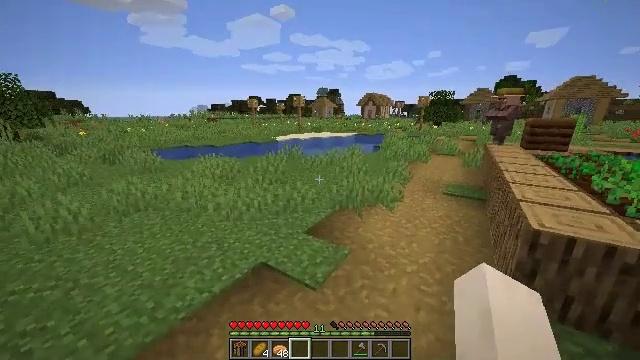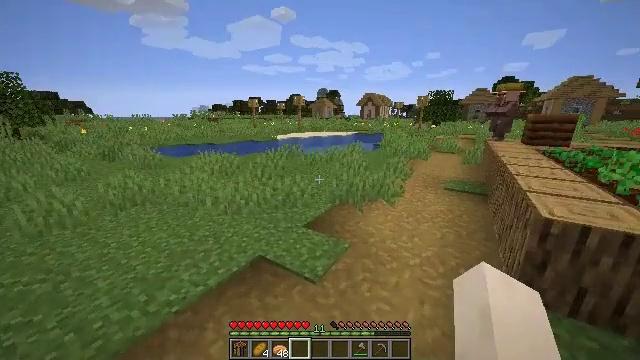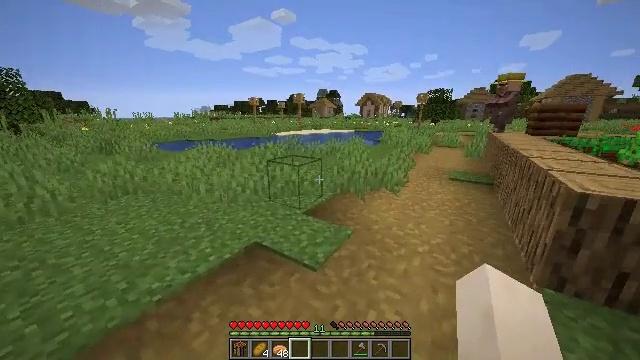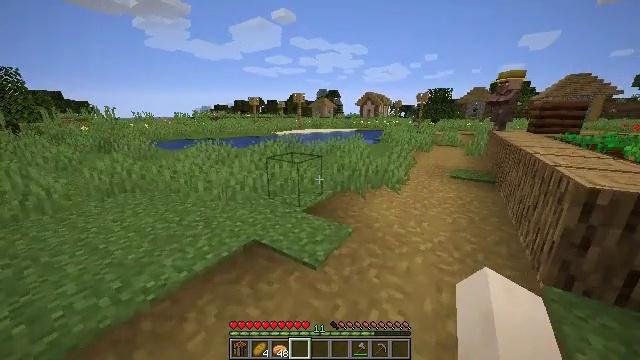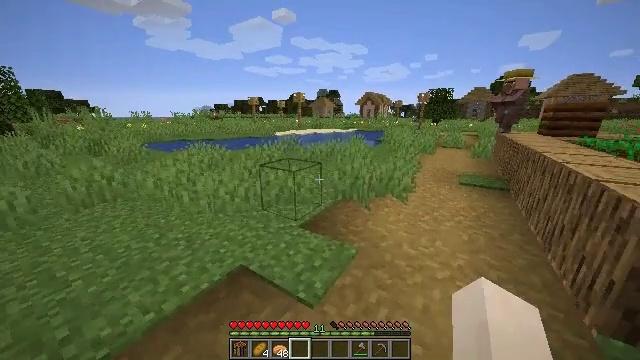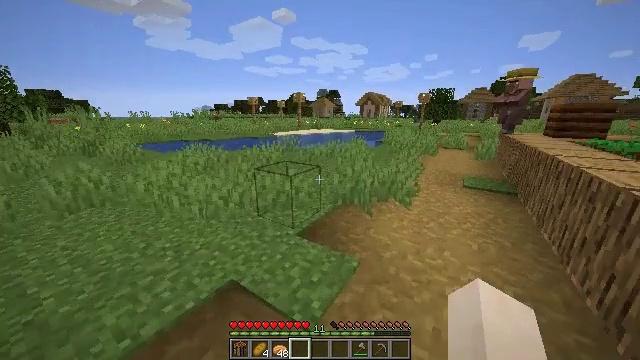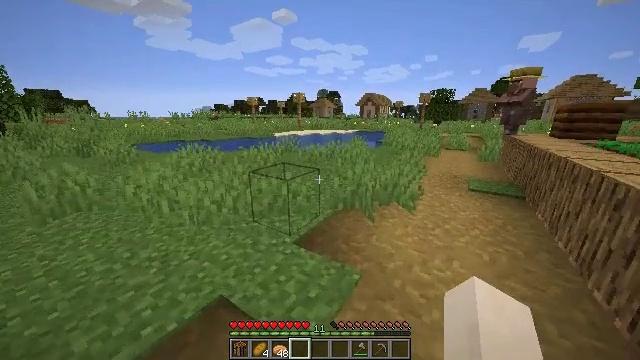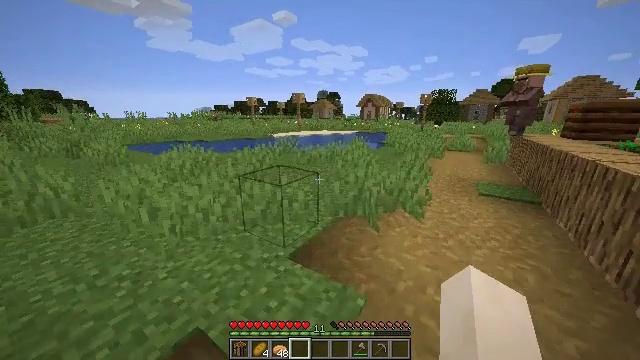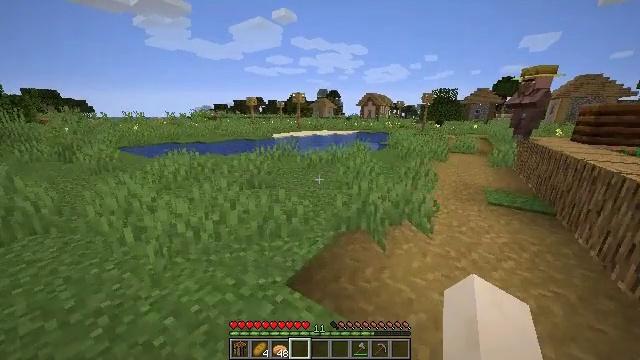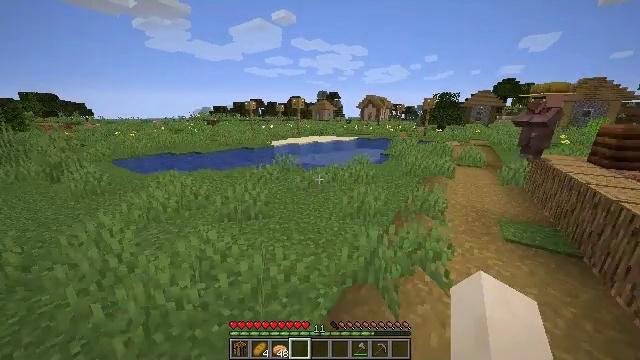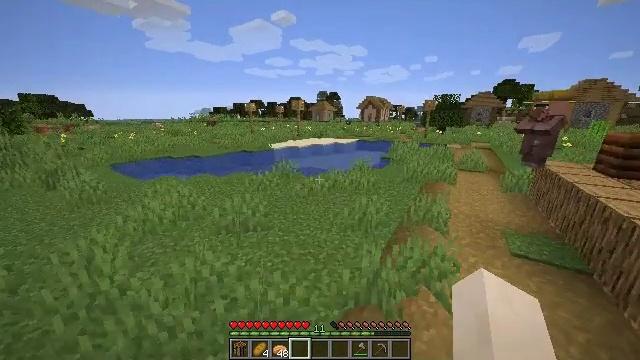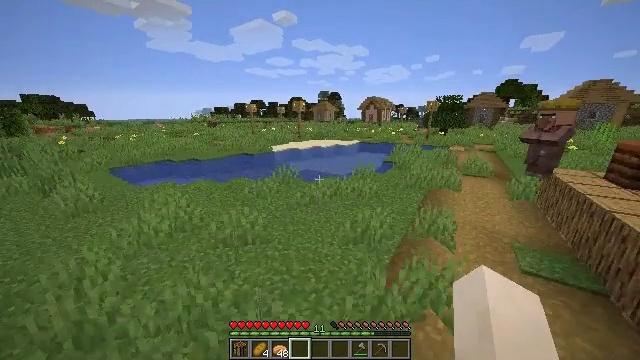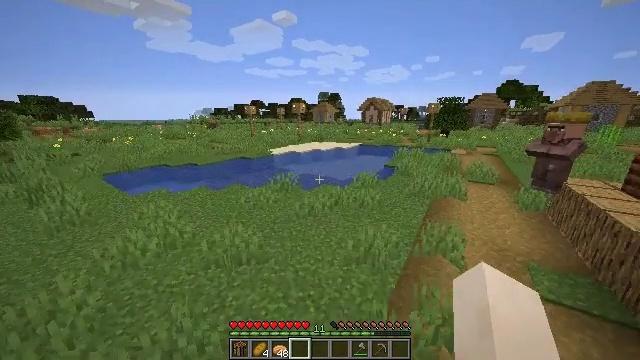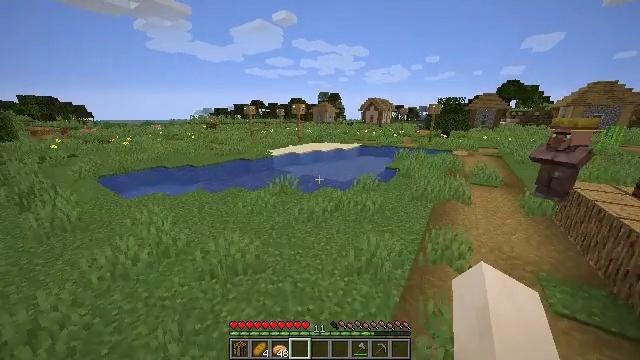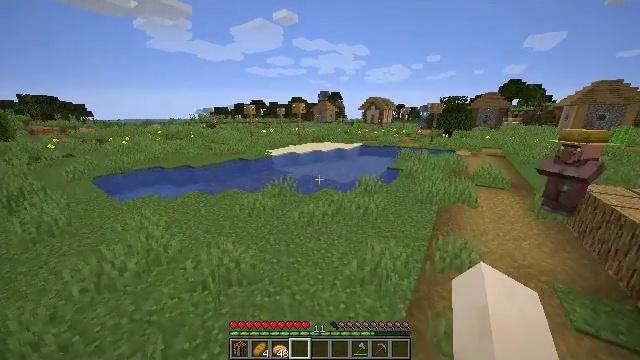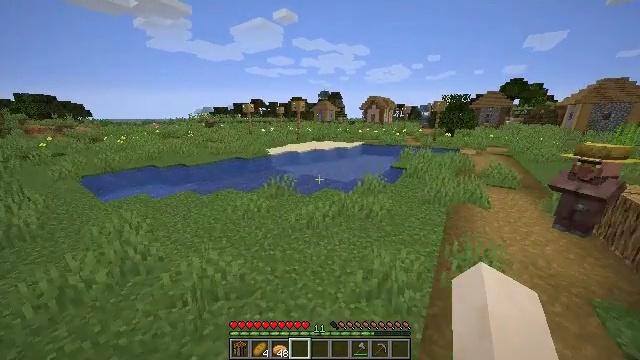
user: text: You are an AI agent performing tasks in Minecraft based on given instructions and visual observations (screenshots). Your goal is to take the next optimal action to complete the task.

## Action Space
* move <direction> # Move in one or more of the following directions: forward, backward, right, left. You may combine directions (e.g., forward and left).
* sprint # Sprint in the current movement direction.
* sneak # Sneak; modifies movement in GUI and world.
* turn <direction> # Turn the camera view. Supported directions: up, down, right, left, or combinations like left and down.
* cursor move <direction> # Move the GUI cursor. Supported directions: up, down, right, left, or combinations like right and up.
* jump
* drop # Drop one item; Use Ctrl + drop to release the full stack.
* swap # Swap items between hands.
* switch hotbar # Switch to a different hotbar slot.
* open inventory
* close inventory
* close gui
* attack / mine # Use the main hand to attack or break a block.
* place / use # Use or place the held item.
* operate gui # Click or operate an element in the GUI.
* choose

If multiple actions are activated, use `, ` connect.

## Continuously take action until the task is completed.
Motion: motion action
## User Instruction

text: Mine the clay from the riverbed.
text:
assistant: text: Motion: move forward, sprint
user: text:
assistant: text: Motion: move forward, sprint
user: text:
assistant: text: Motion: move forward, sprint
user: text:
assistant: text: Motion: move forward, sprint
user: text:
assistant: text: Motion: move forward, sprint
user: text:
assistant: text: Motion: move forward, sprint
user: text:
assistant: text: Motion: move forward, sprint
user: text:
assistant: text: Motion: move forward, sprint, jump
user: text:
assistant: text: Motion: move forward, sprint, jump
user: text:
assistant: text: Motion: move forward, sprint, jump
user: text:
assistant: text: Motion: move forward, sprint, jump
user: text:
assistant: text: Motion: move forward, sprint, jump
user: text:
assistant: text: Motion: move forward, jump
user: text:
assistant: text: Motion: move forward, jump
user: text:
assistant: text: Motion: move forward, sprint, jump
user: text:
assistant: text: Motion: move forward, sprint, jump
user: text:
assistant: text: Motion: move forward, sprint, jump
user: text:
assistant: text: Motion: move forward, sprint, jump
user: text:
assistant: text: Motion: move forward, sprint, jump
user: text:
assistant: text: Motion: move forward, sprint, jump
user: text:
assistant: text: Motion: move forward, sprint, jump
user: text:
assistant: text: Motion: move forward, sprint, jump
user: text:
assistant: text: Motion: move forward, sprint, jump
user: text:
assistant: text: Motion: move forward, sprint, jump
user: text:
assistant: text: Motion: move forward, sprint, jump
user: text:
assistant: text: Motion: move forward, sprint, jump
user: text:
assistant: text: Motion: move forward, sprint, jump
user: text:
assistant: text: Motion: move forward, sprint
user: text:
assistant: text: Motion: move forward, sprint
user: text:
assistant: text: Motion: move forward, sprint